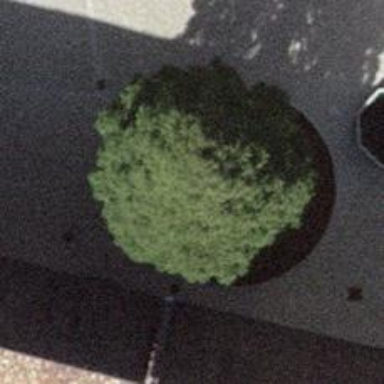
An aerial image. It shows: Natural monument featuring evergreen needle-leaved trees.